Question: I have the following data:
'''
bin groupname total_dist
0 rowA 377
0 rowA 306.6
0 rowB 2.1
0 rowB 110.6
1 rowA 918.1
1 rowA 463.2
1 rowB 798.2
1 rowB 1196
2 rowA 1295.1
2 rowA 1269.1
2 rowB 698
2 rowB 1022.1
'''
Using R, I want to make a bar graph where there is a bar for rowA and a bar for rowB for bin. I can group total_dist by one or the other ('plot(total_dist~bin)' or 'plot(total_dist~groupname)'). But I can't figure out how to combine them.
I want something that looks similar to this example:

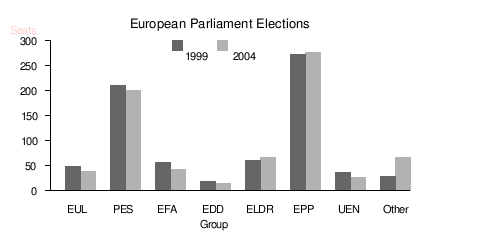
Answer: Here is a classic solution. (Supposing your dataframe is named 'df' )
'''
data <- tapply(df$total_dist, list(df$groupname,df$bin), sum)
barplot(data,beside=T,col=c("#ee7700","#3333ff")
,main="European Parliament Elections",xlab="Group",ylab="Seats")
legend(locator(1),rownames(data),fill=c("#ee7700","#3333ff"))
'''
and here is solution using ggplot2
'''
library(ggplot2)
qplot(factor(bin),data=df,geom="bar",fill=groupname,weight=total_dist,position="dodge",
main = "European Parliament Elections", xlab="Group",ylab="Seats")
'''